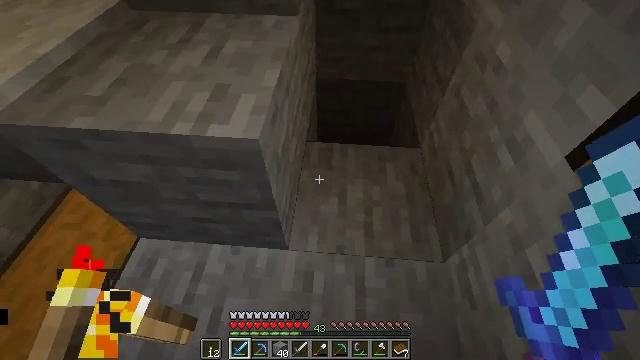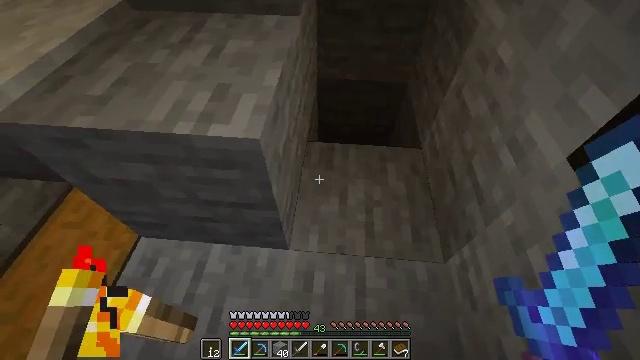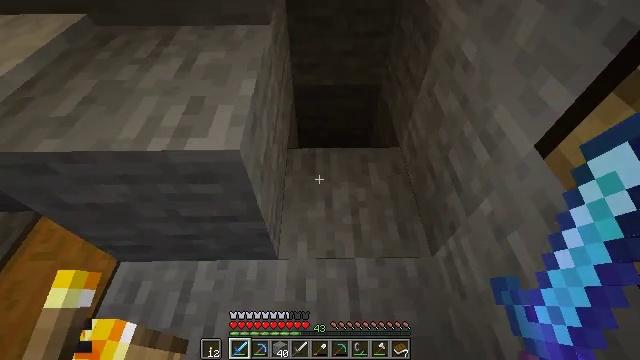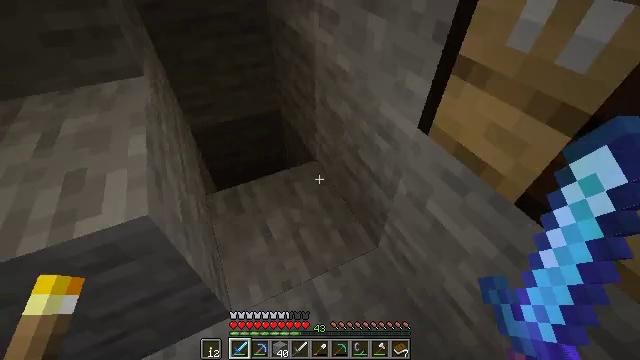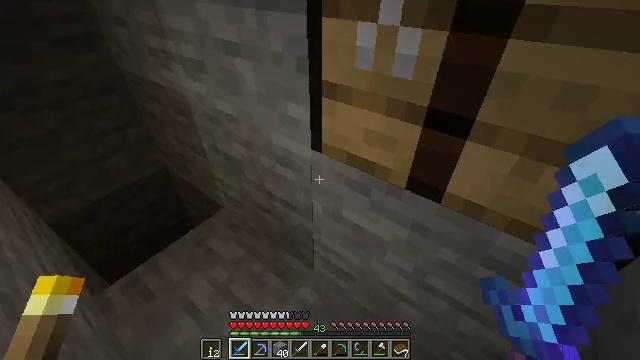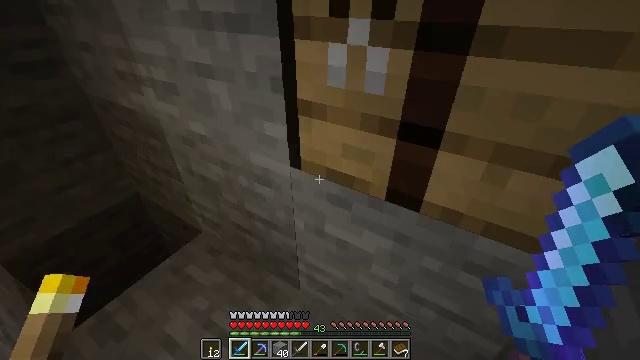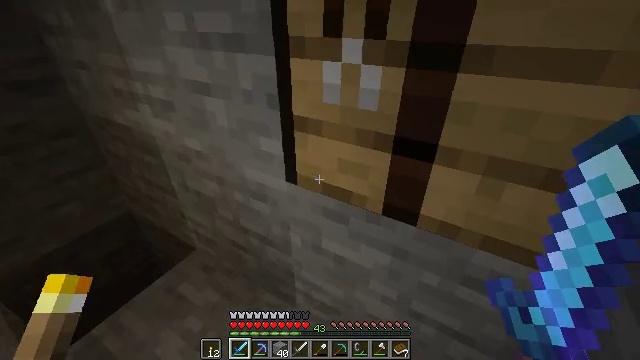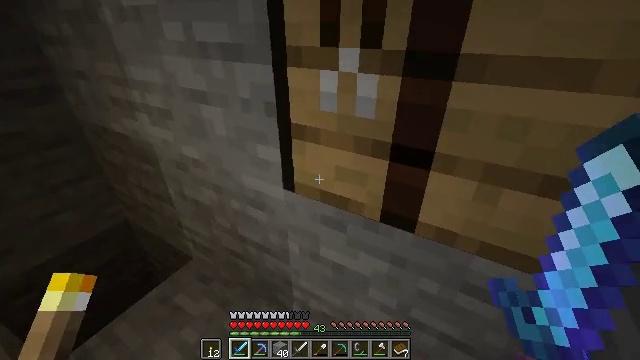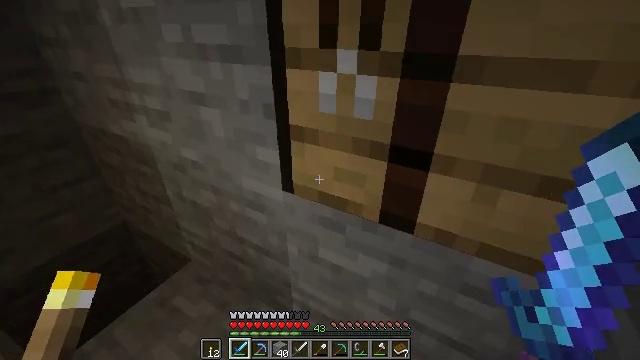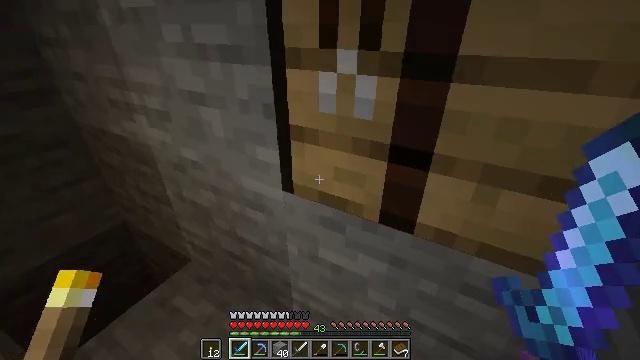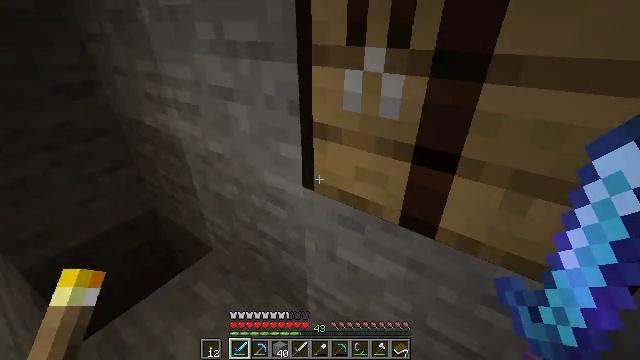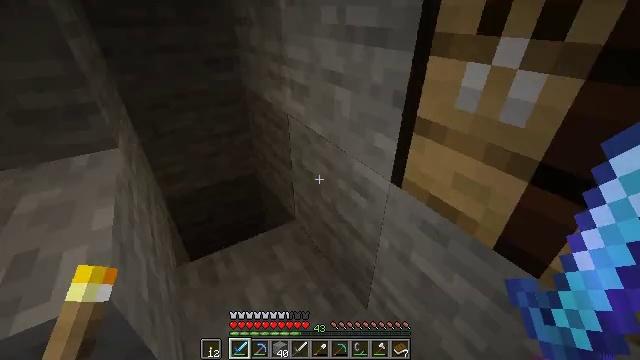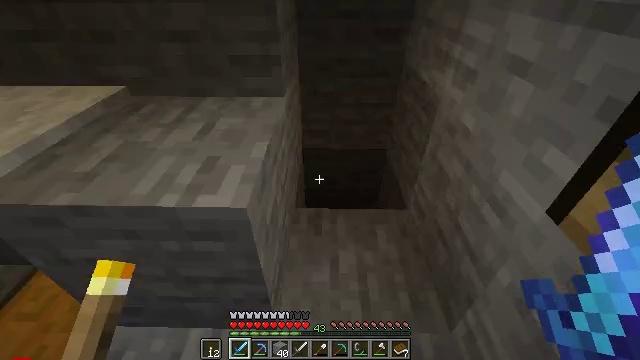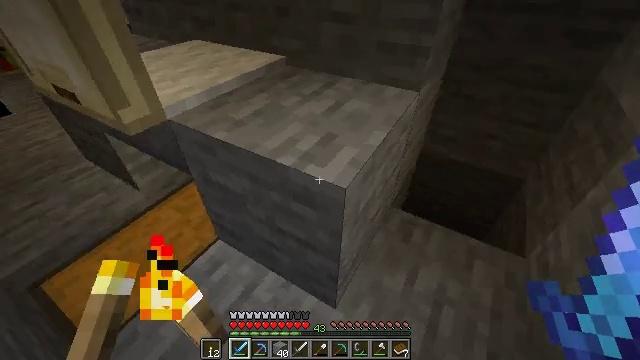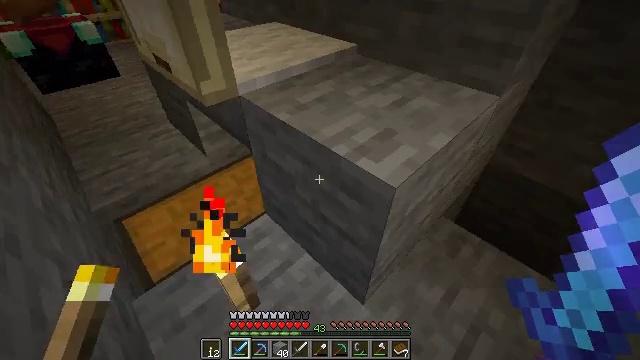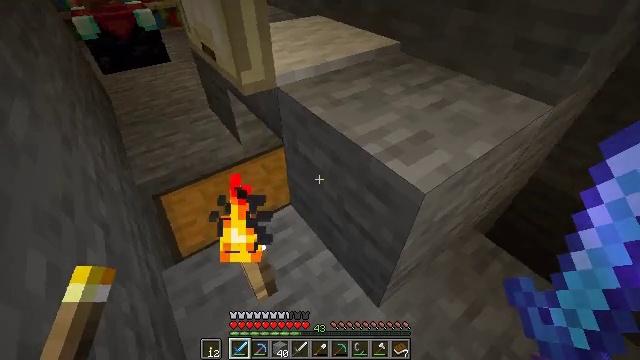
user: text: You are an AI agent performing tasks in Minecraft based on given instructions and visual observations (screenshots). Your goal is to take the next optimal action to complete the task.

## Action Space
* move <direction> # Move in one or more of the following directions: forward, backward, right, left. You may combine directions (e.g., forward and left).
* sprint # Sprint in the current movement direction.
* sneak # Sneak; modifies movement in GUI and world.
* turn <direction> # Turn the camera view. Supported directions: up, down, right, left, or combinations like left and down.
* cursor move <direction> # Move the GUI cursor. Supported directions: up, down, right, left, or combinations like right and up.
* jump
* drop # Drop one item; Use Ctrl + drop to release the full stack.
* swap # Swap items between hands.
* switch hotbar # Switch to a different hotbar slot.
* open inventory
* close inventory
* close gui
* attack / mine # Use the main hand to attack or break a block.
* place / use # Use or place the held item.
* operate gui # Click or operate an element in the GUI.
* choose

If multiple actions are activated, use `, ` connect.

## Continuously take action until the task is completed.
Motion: motion action
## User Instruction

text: Make a stone slab using the crafting table.
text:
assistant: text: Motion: no_op
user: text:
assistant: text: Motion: turn right and up
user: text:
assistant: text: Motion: turn right and up
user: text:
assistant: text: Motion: turn right and up
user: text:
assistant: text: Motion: turn right and up
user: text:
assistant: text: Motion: turn right and up
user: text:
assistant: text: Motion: turn up
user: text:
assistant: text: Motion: no_op
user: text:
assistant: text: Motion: no_op
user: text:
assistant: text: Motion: turn left
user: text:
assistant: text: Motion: turn left and down
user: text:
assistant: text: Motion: turn left and down
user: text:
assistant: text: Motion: turn left and down
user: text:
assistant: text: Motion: turn left and down
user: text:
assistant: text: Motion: turn left
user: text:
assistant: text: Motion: turn left
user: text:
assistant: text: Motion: no_op
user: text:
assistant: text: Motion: no_op
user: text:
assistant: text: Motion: move right
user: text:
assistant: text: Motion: move right
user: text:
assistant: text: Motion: move right
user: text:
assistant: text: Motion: move right, turn left
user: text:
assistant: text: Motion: turn left
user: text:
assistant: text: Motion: turn left
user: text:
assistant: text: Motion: turn left
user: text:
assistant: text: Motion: turn left
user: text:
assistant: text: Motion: no_op
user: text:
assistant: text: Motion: no_op
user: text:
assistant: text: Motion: no_op
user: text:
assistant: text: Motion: turn right and up